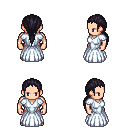
a pixel art fantasy rpg character, male body template, human, light skin, underdress, magenta pants, raven ponytail hairstyle, four views (front, back, left, right), 2x2 character sprite sheet, small pixel art, hard edges, no anti-aliasing